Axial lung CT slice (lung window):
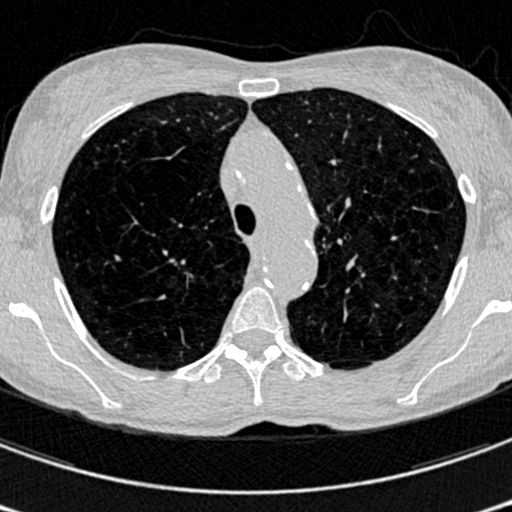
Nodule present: no